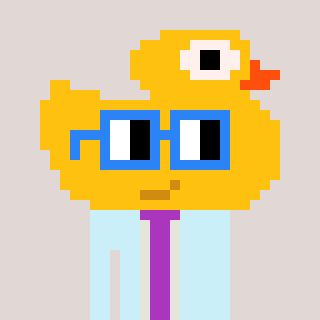
a pixel art character with square blue glasses, a ducky-shaped head and a cold-colored body on a warm background